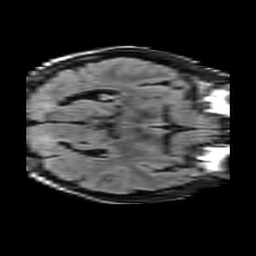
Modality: FLAIR
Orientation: axial
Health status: ill
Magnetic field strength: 3 T